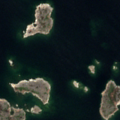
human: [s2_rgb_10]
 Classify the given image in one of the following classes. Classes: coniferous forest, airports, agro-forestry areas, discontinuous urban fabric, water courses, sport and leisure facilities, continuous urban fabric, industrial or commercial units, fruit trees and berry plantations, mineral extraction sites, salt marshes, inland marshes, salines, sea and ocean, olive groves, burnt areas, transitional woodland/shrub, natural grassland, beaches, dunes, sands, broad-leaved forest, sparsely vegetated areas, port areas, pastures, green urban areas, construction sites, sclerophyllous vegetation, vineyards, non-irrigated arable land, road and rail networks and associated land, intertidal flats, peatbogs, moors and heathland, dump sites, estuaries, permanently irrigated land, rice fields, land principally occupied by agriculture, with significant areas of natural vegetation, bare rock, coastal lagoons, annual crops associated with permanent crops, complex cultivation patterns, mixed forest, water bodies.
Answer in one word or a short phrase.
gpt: sea and ocean